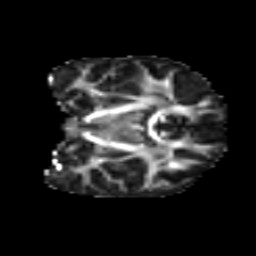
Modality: FA
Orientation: coronal
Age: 10
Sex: female
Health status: ill
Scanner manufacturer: ge
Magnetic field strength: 3 T
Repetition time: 6.752 s
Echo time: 0.079 s